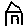
Label: house